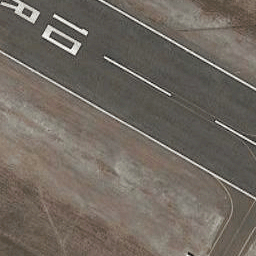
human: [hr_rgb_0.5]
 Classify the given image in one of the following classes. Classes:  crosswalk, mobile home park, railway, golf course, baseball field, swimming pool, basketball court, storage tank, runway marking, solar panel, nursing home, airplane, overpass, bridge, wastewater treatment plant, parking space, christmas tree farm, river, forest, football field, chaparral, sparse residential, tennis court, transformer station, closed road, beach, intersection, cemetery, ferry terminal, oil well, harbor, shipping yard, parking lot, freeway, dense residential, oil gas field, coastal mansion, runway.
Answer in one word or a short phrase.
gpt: runway